Question: When configuring a node, I think the good practice is to have attributes specified in recipes, roles, or environments, but not in the node itself. Also in <URL>, it doesn't even include the case for "attribute located in node". But I noticed that there's this option let you edit attributes of a node in Opscode's Web UI. Does anyone have a scenario that you'd set attributes directly in the node? Thanks.

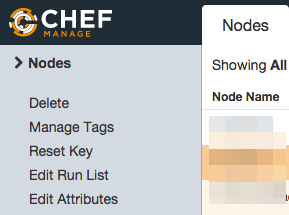
Answer: Short answer, don't.
Long answer, it is used sometimes either as part of a self-registration system for service discovery or external storage for idempotence checks (common example being storing a randomly generated DB password as a node attribute).
This is very much a mis-feature of Chef and there are murmurs of trying to fix it in a future major version but nothing concrete yet.